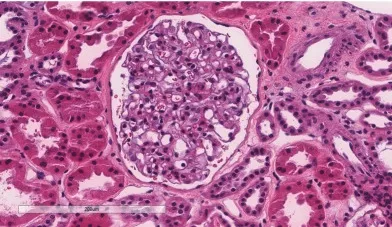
Patient 2. Light microscopy shows an intact glomerulus without hypercellularity or thickened glomerular capillary walls (A). By electron microscopy, there is prominent widening of the subendothelial space by edema, cell debris, and amorphous proteinaceous deposits.
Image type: pathology (h&e)